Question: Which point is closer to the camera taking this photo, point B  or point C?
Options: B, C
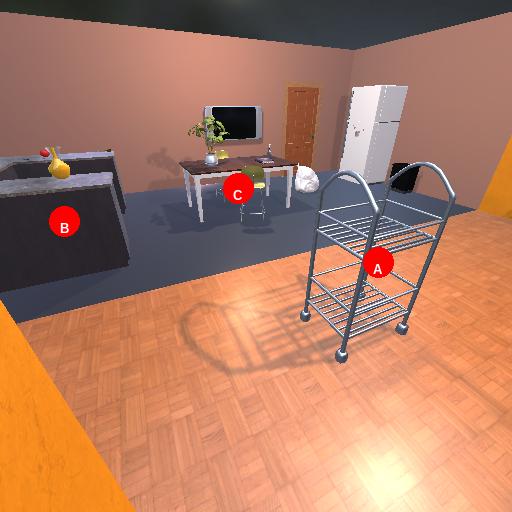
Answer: B